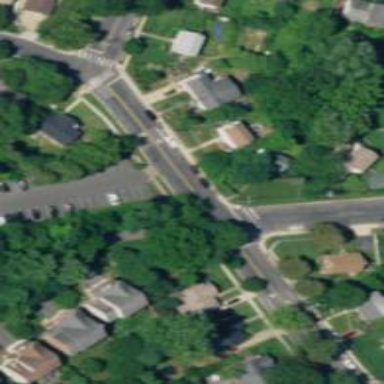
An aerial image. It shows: Marked road crossing.